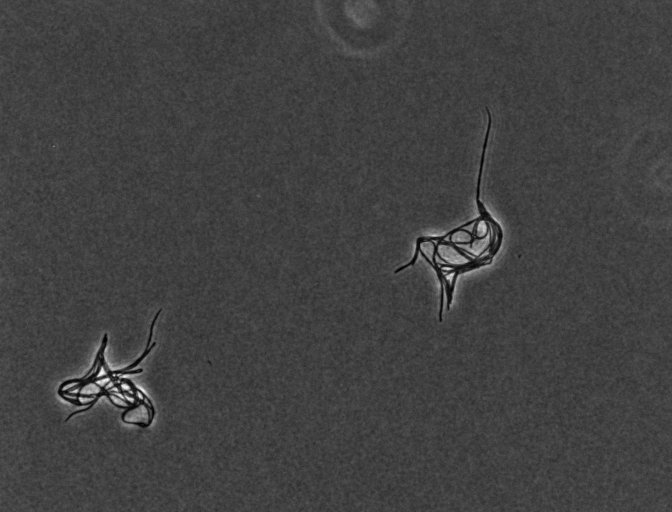
Phase contrast microscopy, 20x objective, 5 h incubation